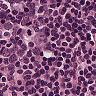
Metastatic tissue present: no